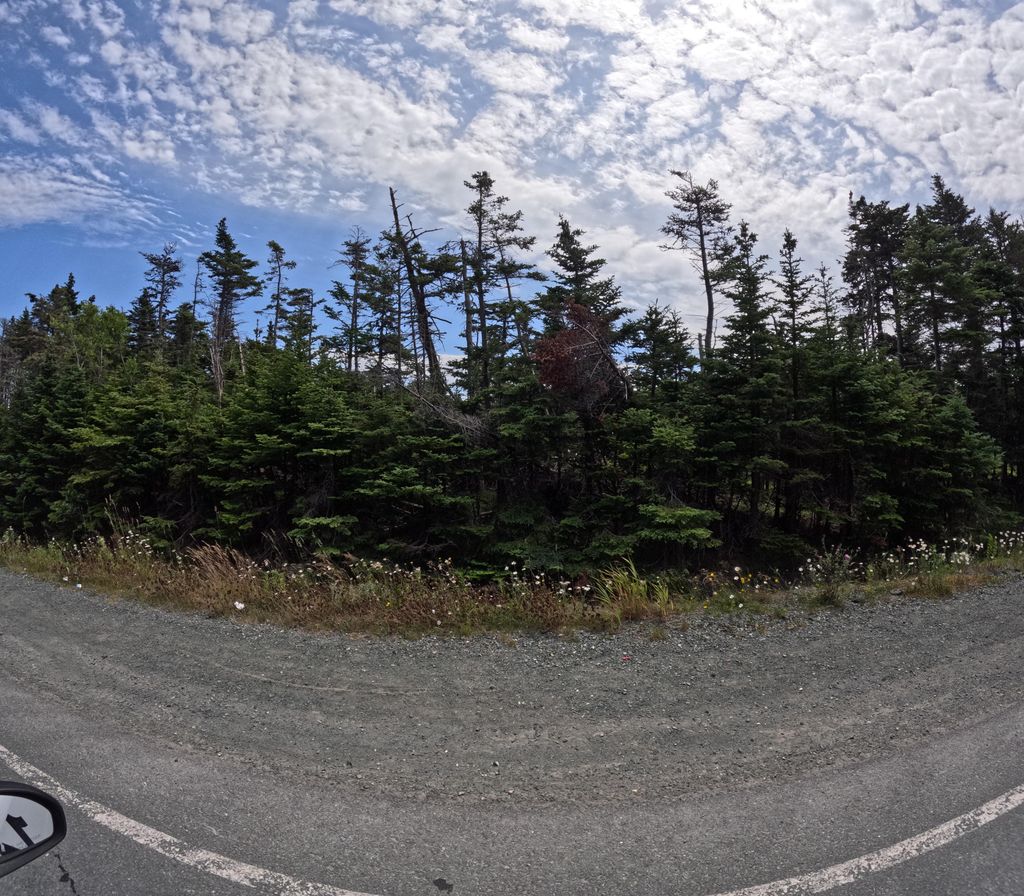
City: st_johns